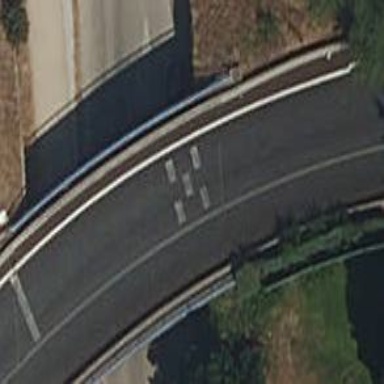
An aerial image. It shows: Bridge with asphalt surface. It is part of the trunk link highway.